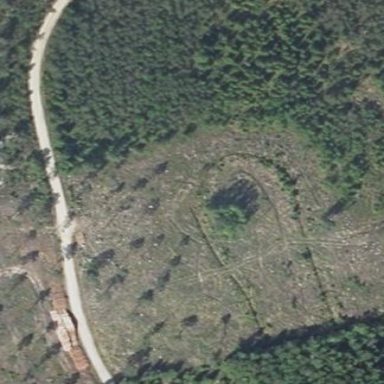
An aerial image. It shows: Clearcut area created by human activity.